Question: I have to make a TextView horizontal inside a LinearLayout and vertical inside a ConstraintLayout.
The problem is that the property 'wrap_content' of the TextView is not working.
This is the xml file:
'''
<?xml version="1.0" encoding="utf-8"?>
<android.support.constraint.ConstraintLayout xmlns:android="http://schemas.android.com/apk/res/android"
xmlns:app="http://schemas.android.com/apk/res-auto"
xmlns:tools="http://schemas.android.com/tools"
android:layout_width="match_parent"
android:layout_height="match_parent"
tools:context="com.example.black_swan.myapplication11.MainActivity"
tools:layout_editor_absoluteY="81dp"
tools:layout_editor_absoluteX="0dp">
<LinearLayout
android:layout_width="368dp"
android:layout_height="495dp"
android:orientation="vertical"
app:layout_constraintTop_toTopOf="parent"
app:layout_constraintBottom_toBottomOf="parent"
app:layout_constraintRight_toRightOf="parent"
app:layout_constraintLeft_toLeftOf="parent">
<LinearLayout
android:layout_width="match_parent"
android:layout_height="match_parent"
android:orientation="horizontal">
<TextView
android:id="@+id/textView8"
android:layout_width="wrap_content"
android:layout_height="wrap_content"
android:layout_weight="1"
android:text="TextView" />
</LinearLayout>
</LinearLayout>
</android.support.constraint.ConstraintLayout>
'''
and this is the image of the project:

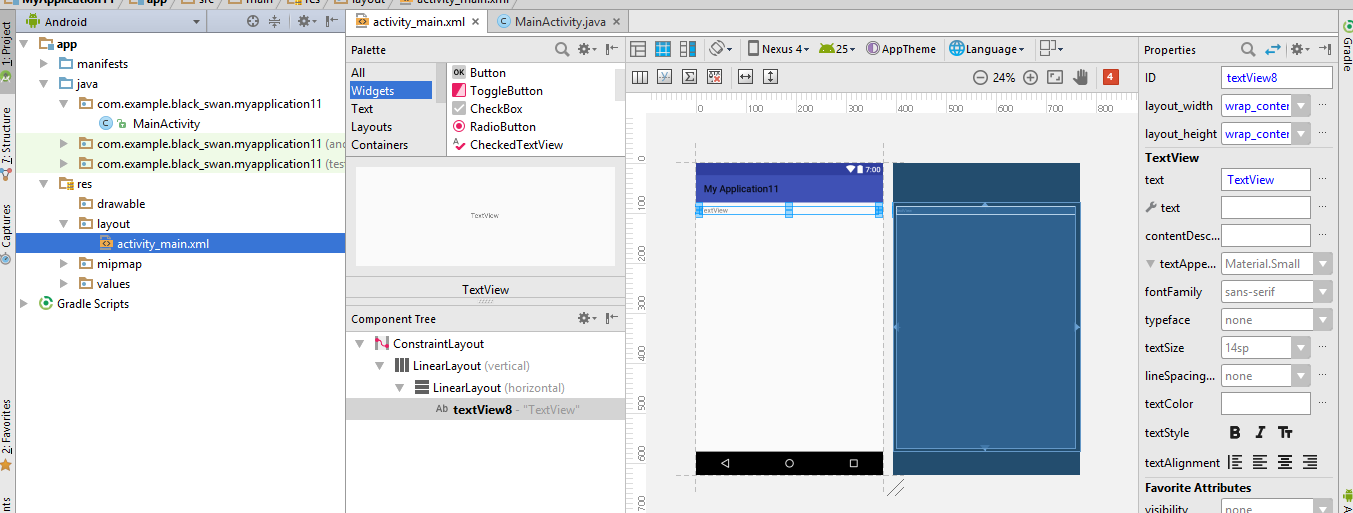
Answer: Remove 'android:layout_weight="1"' on 'TextView'. Further more It seems that your 'TextView's' parent 'LinearLayout' is not useful. Try not using unnecessary nested layouts.